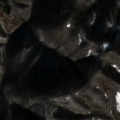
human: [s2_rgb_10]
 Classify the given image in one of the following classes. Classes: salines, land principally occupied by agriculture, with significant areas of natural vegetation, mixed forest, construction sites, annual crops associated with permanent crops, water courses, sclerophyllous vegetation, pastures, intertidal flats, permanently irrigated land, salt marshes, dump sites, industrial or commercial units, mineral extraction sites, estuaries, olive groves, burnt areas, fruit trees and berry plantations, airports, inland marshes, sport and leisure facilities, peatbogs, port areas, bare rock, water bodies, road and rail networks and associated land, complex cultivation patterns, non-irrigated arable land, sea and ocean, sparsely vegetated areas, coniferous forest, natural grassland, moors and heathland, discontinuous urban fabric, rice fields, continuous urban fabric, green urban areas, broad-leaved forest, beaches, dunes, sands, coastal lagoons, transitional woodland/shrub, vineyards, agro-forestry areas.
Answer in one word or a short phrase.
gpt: complex cultivation patterns, broad-leaved forest